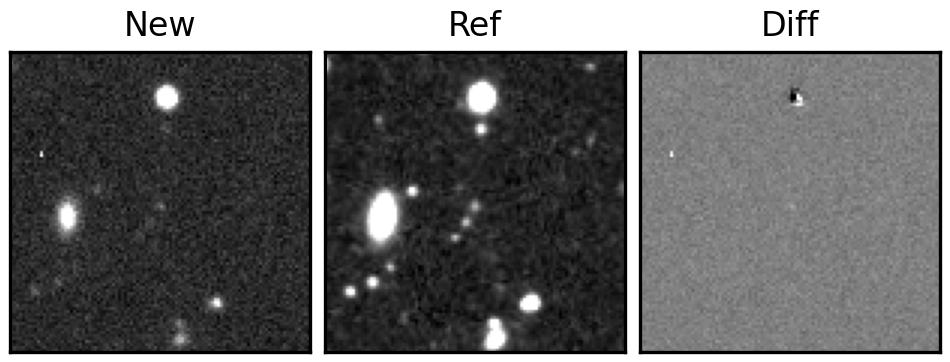
Label: real